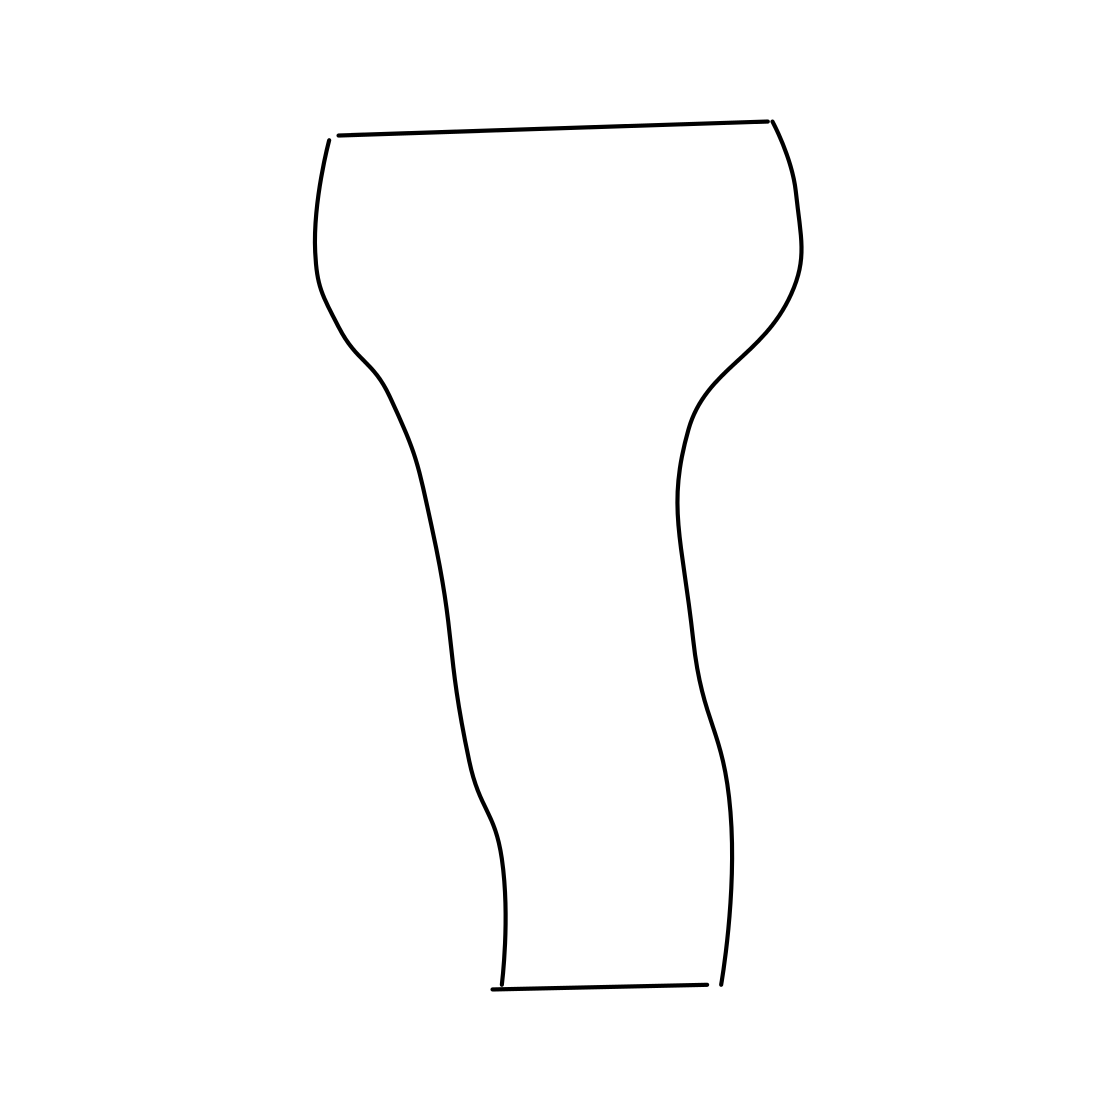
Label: vase